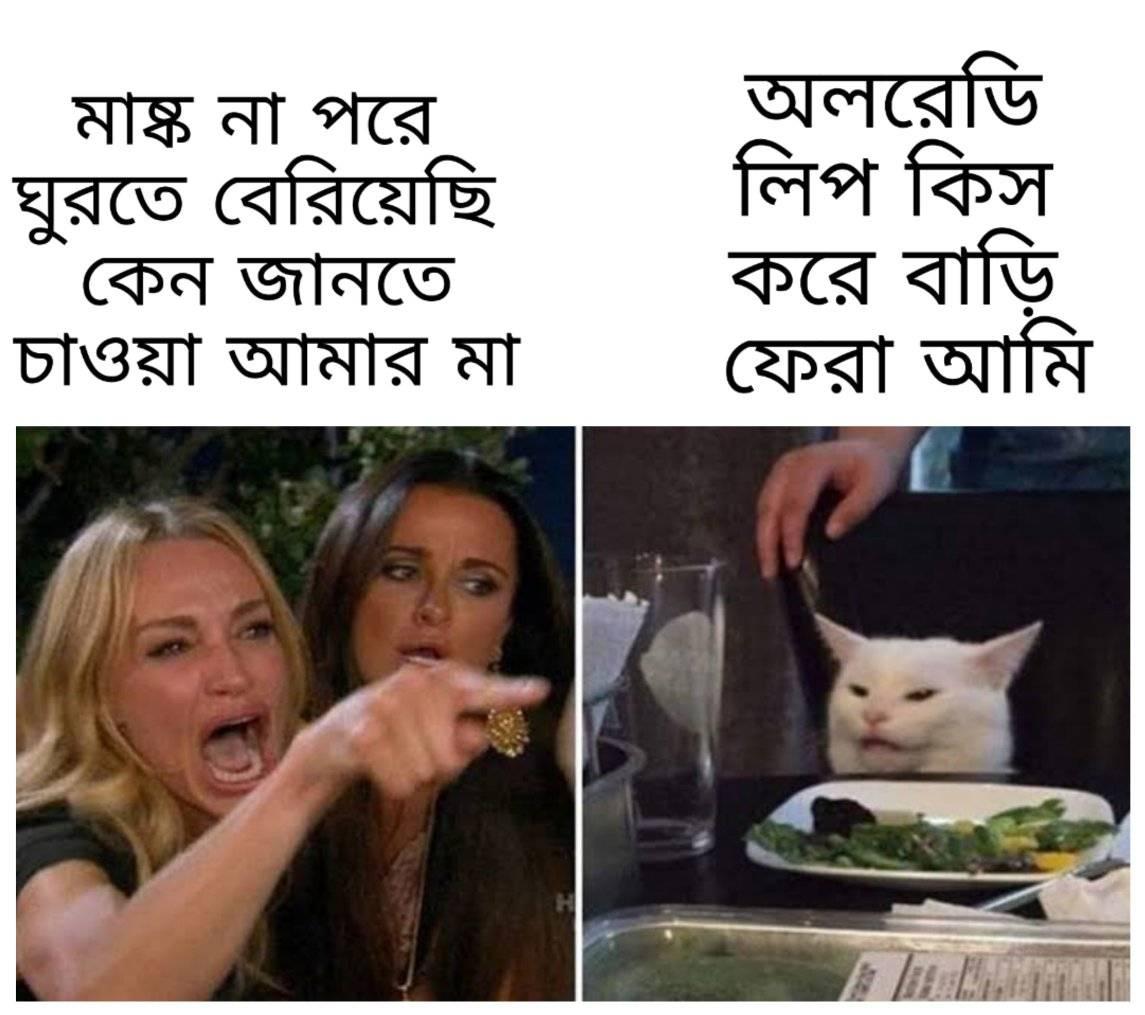
Caption: মাষ্ক না পরে ঘুরতে বেরিয়েছি কেন জানতে চাওয়া আমার মা      অলরেডি লিপ কিস করে বাড়ি ফেরা আমি
Label: hate